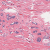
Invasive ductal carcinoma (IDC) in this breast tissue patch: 1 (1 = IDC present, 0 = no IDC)